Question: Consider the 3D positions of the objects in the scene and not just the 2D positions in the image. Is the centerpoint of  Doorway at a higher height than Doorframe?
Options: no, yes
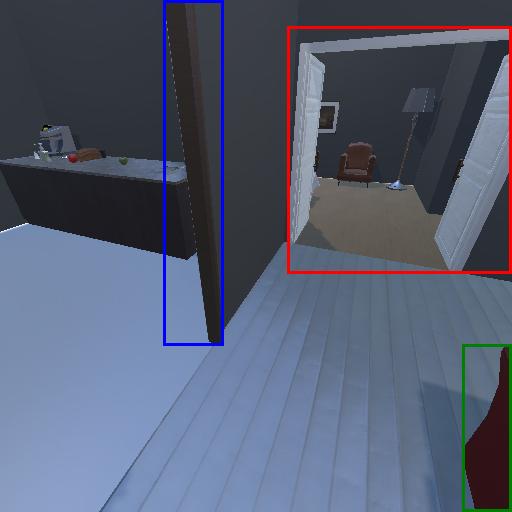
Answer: no